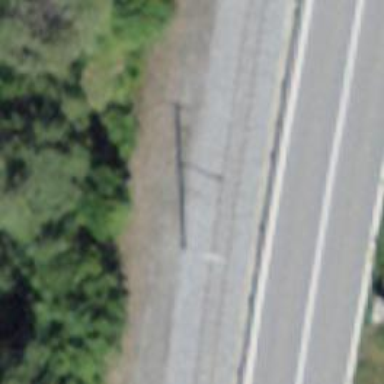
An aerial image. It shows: Catenary mast for power lines.